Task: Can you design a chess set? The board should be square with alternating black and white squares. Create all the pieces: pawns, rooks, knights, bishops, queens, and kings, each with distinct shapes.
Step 4796:
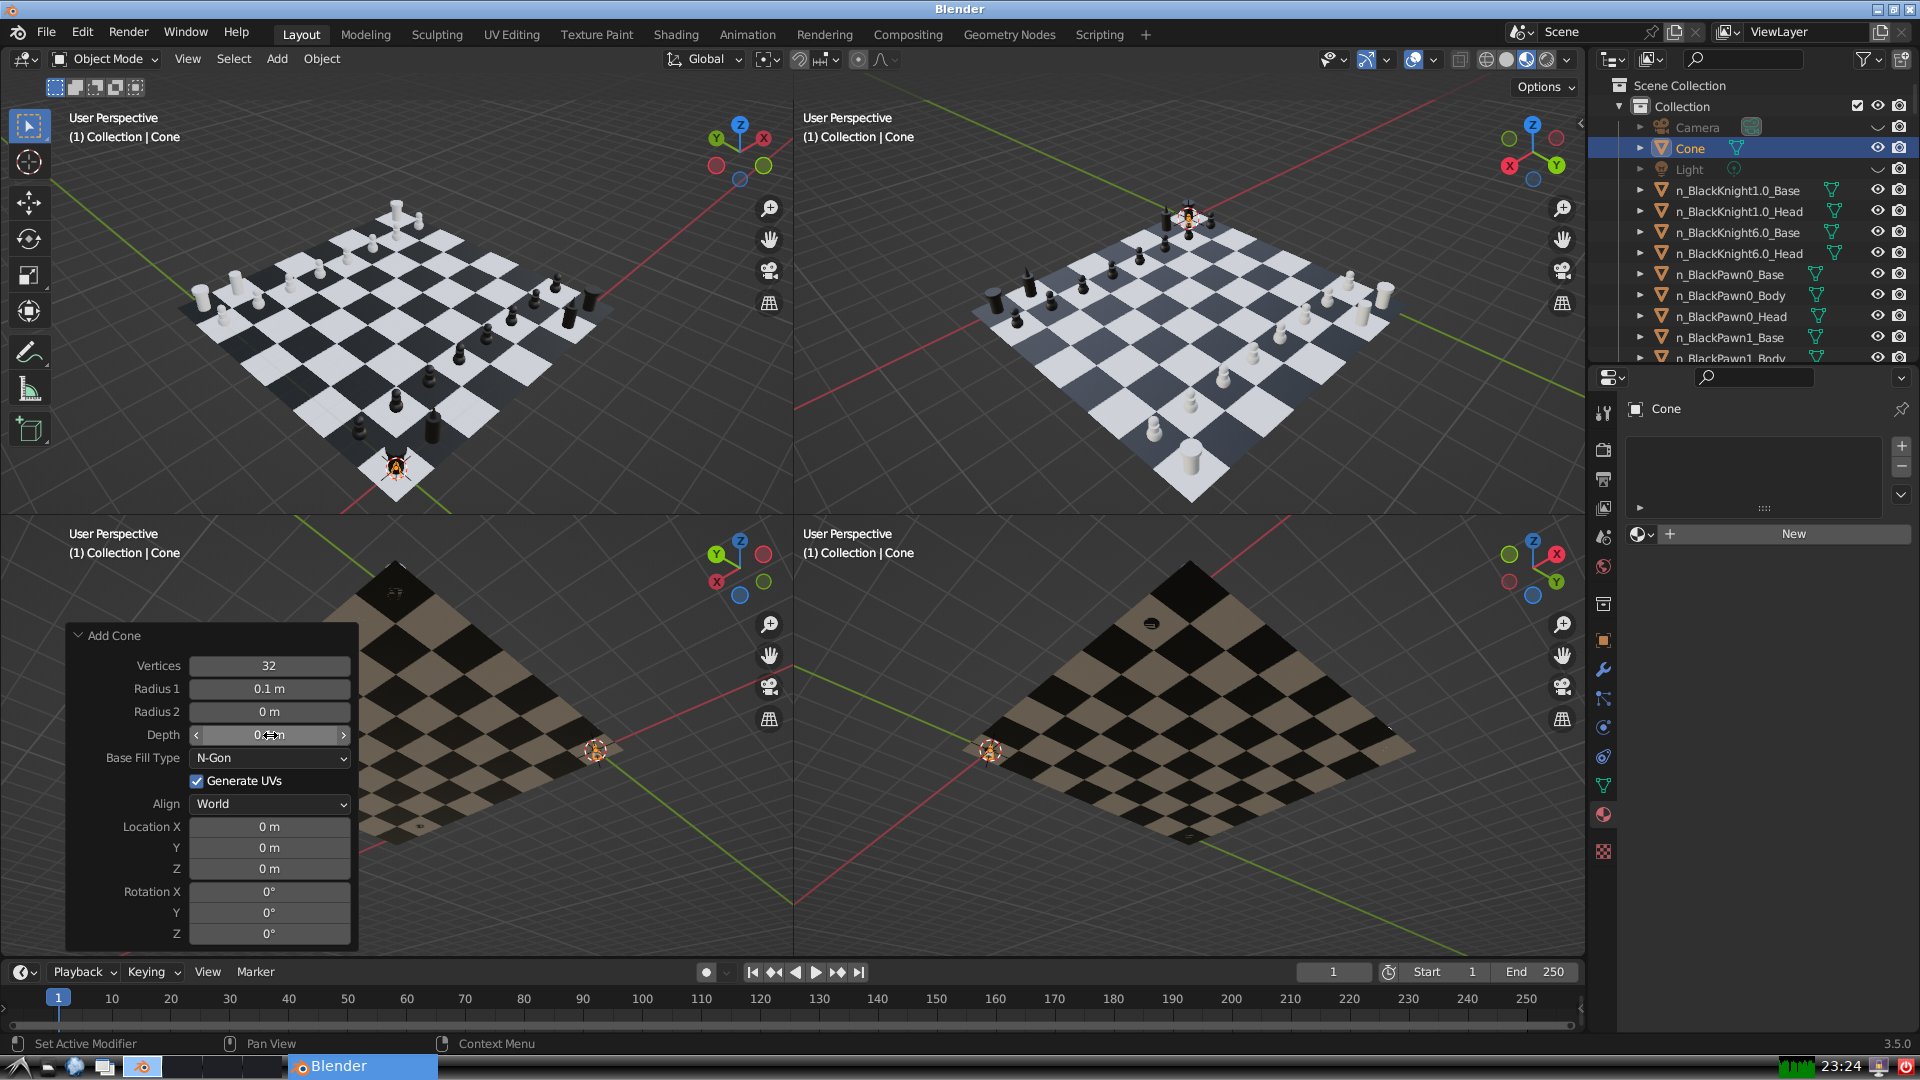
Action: click: no